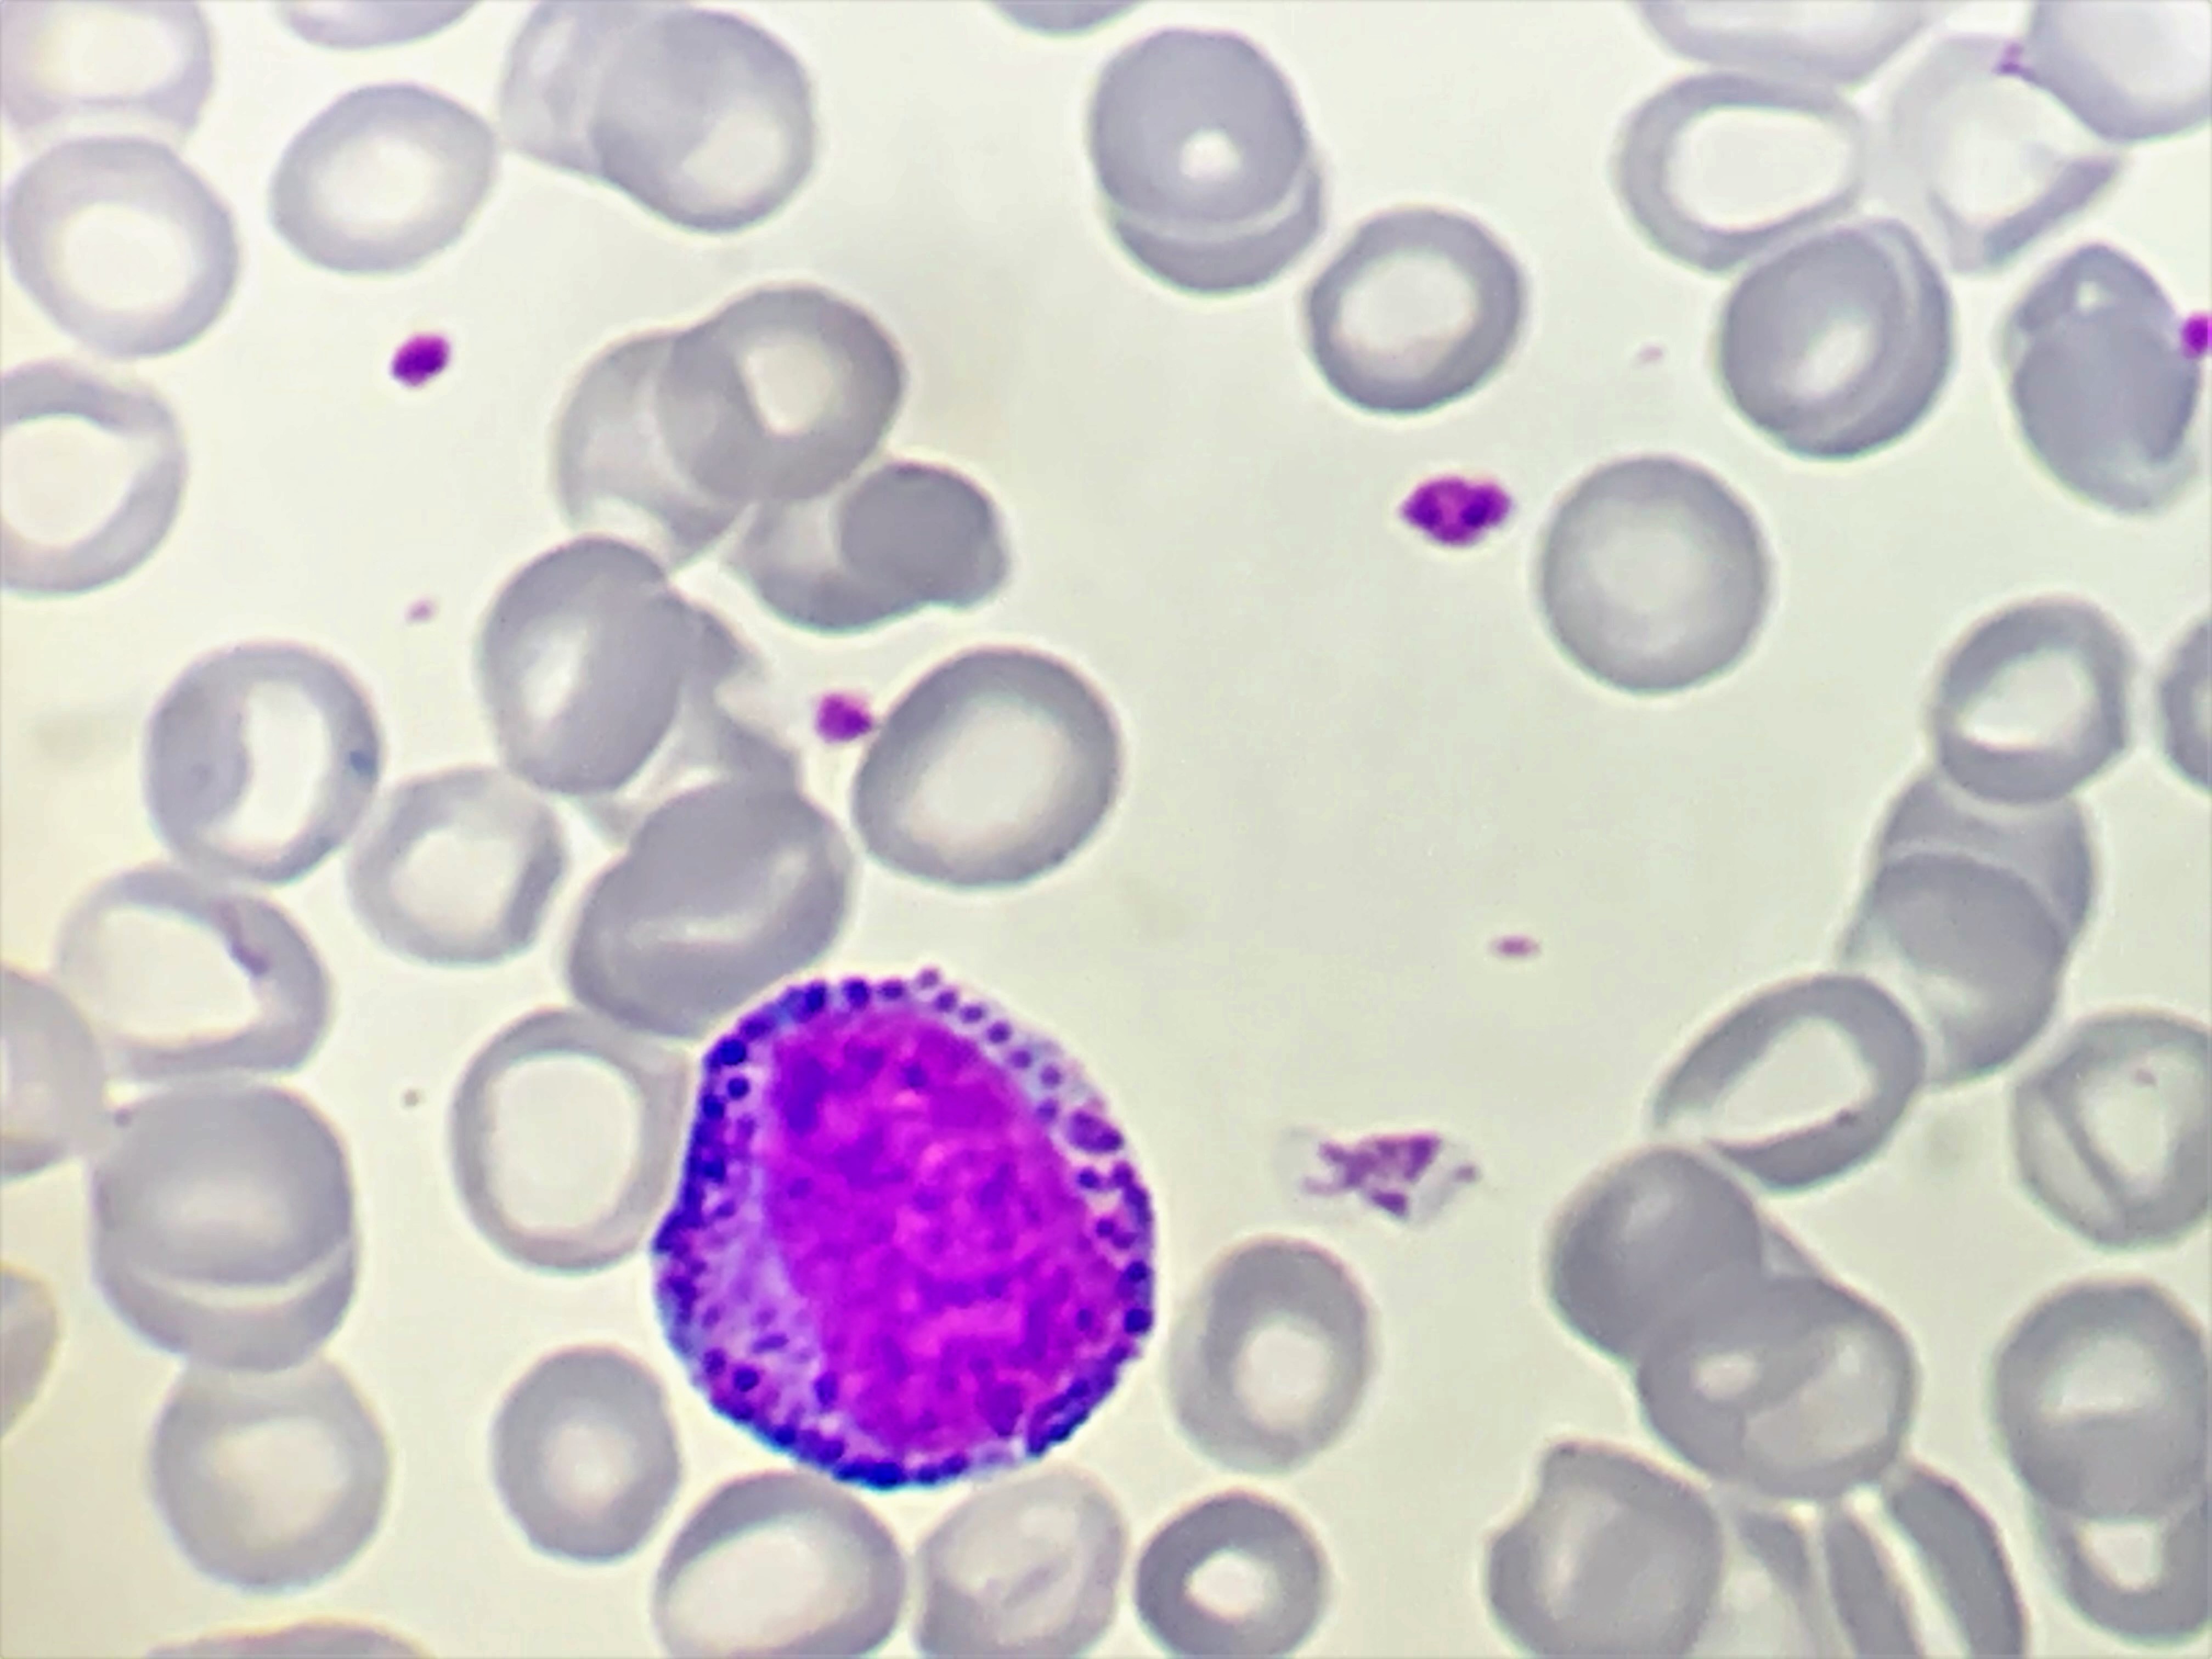
Cell type: PROMYELOCYTES